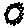
Label: sun